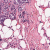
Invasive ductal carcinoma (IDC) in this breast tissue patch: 1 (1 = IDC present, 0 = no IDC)